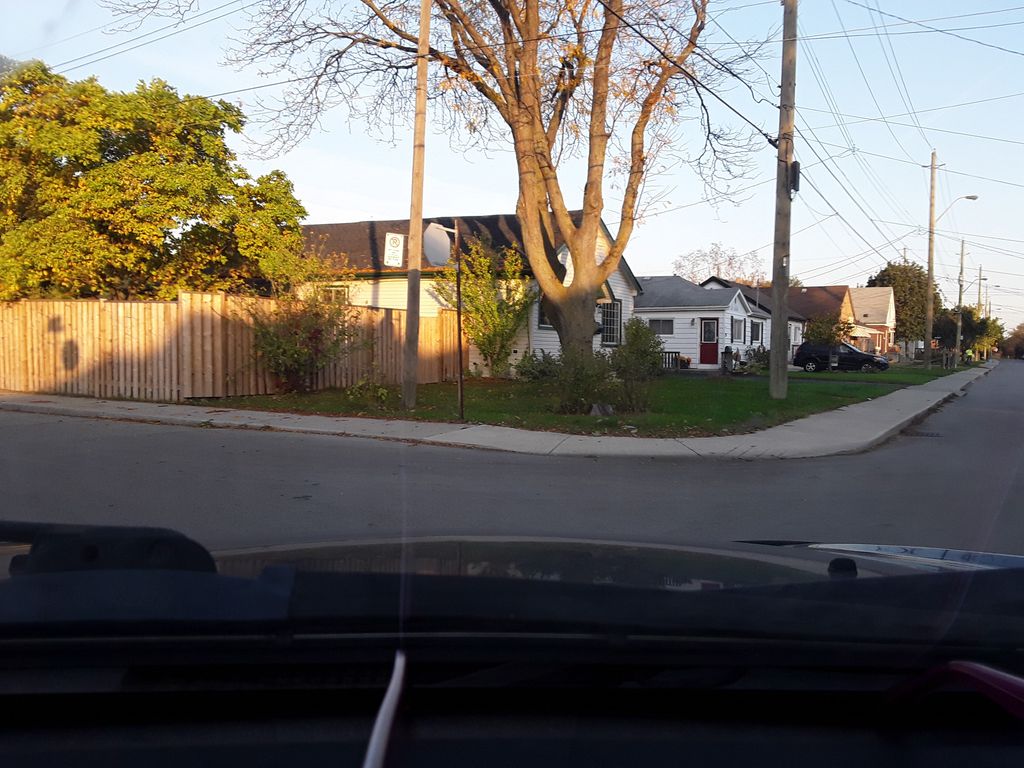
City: hamilton